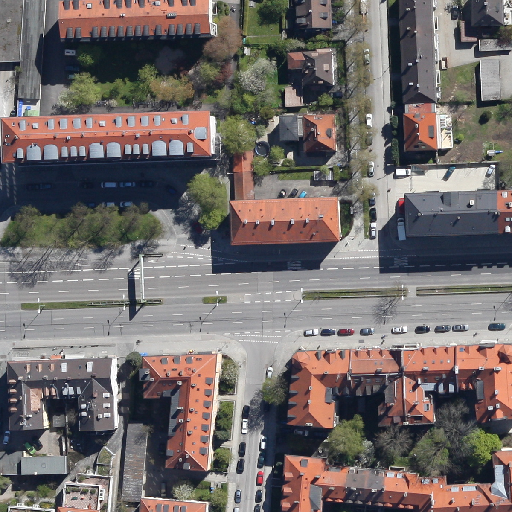
Referring expression: bikeway along with tree